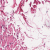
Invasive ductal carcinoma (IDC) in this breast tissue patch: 0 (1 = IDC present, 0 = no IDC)